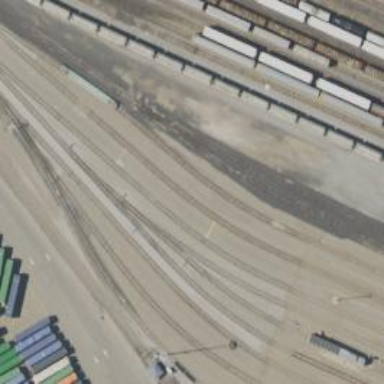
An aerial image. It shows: Railway yard.